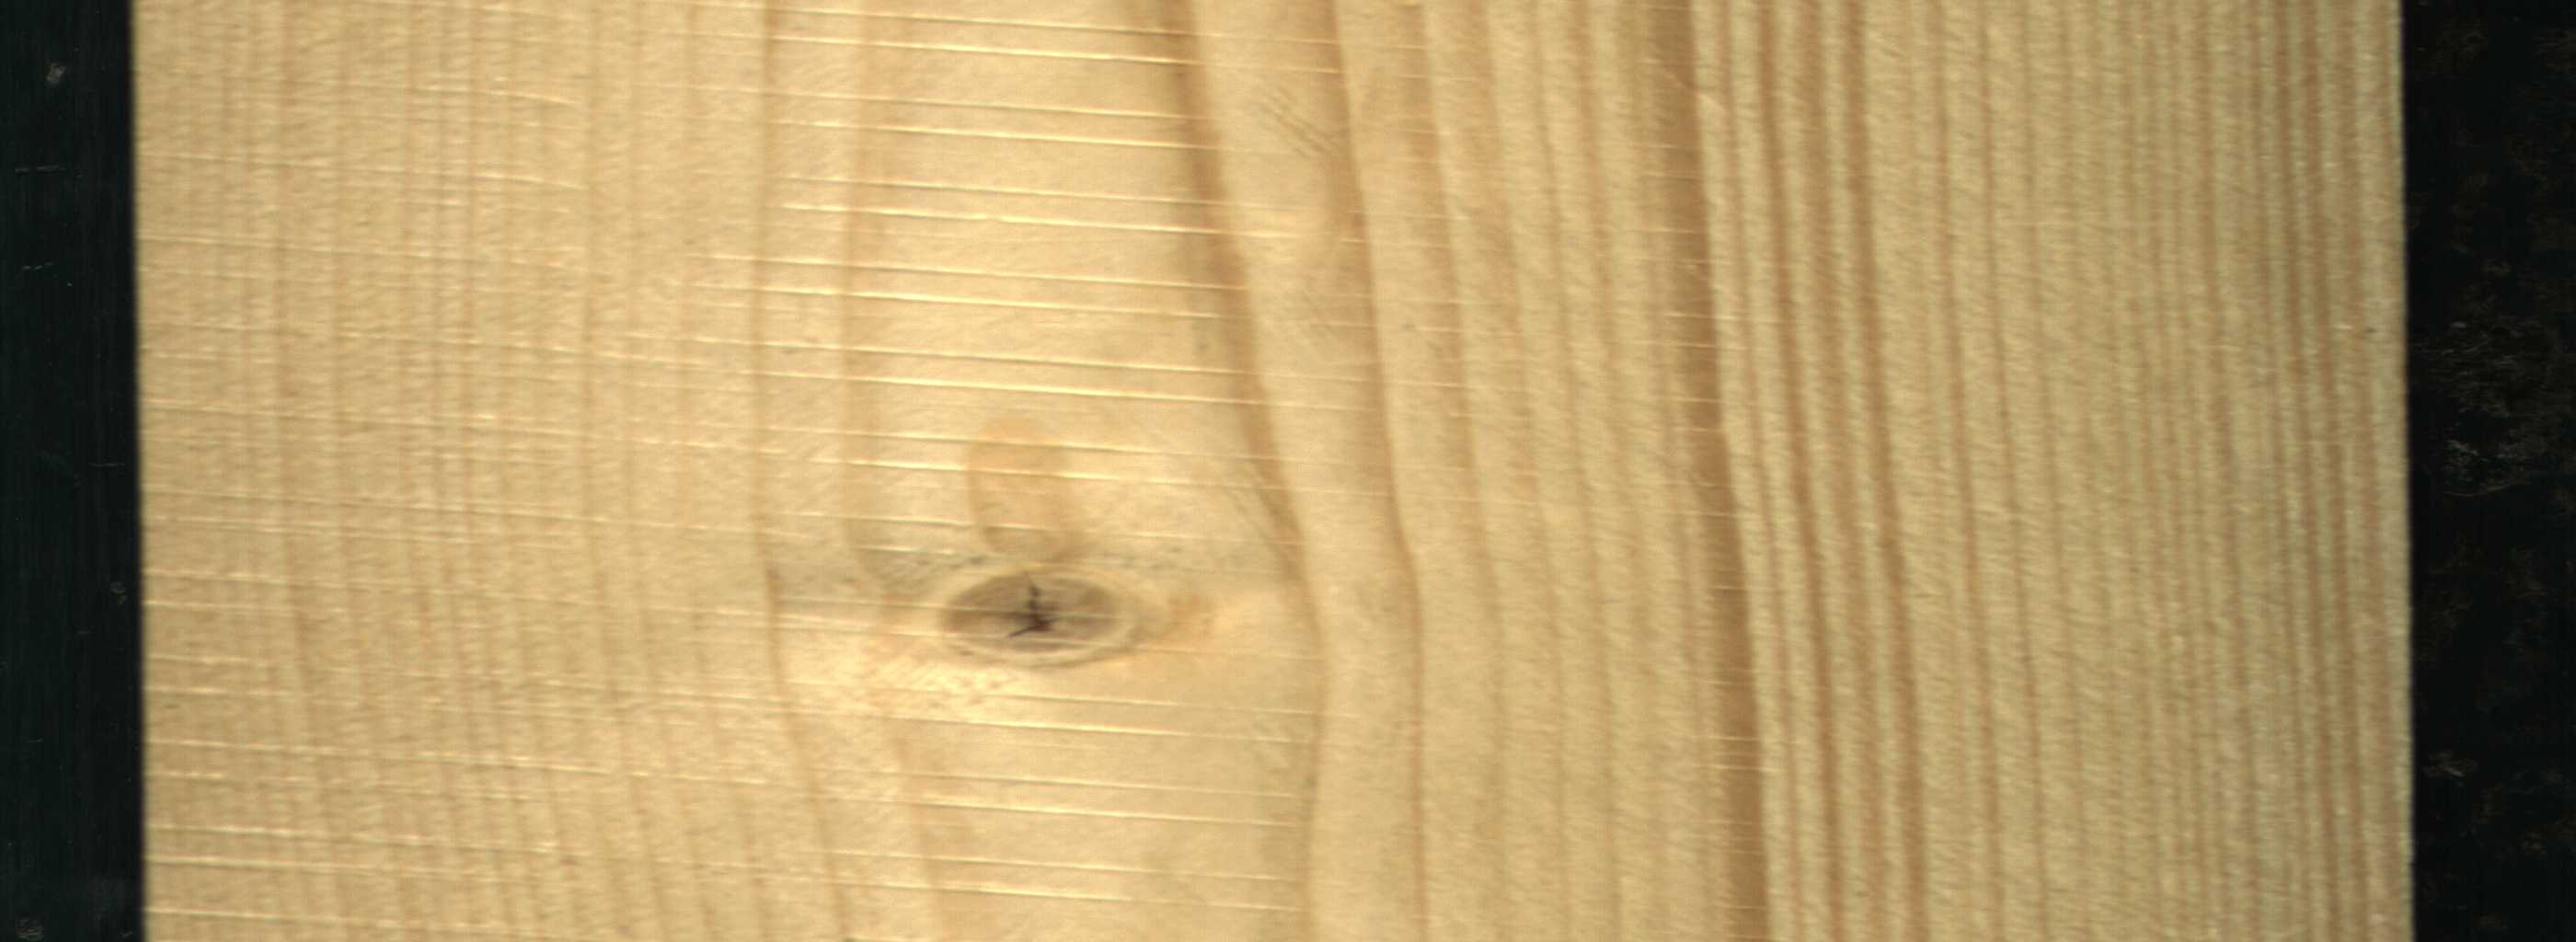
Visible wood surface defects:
knot_with_crack